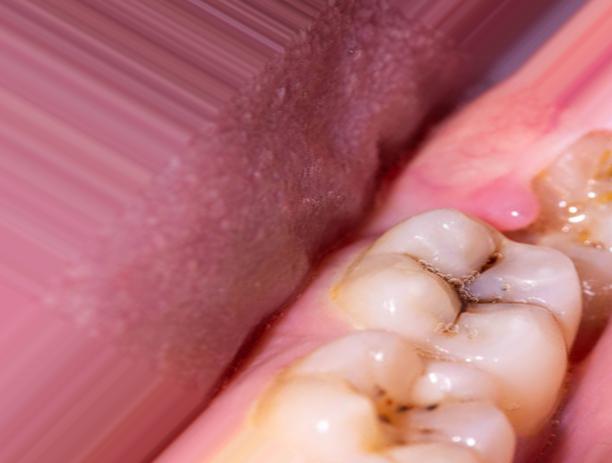
Condition: Caries